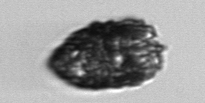
Label: Stenosemella_pacifica